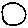
Label: circle